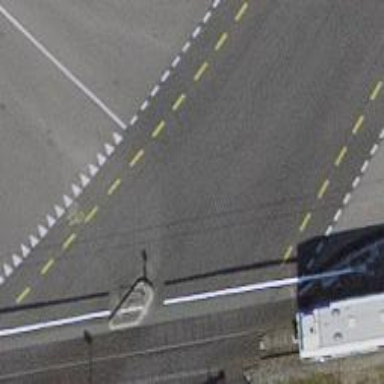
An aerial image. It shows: Road with traffic signals.